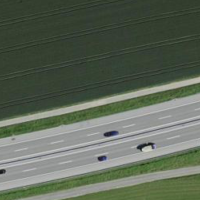
EUNIS habitat code: 57
Species observed at this site:
Milvus milvus